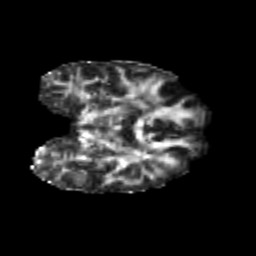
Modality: FA
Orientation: coronal
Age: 22
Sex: female
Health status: healthy
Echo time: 0.074 s